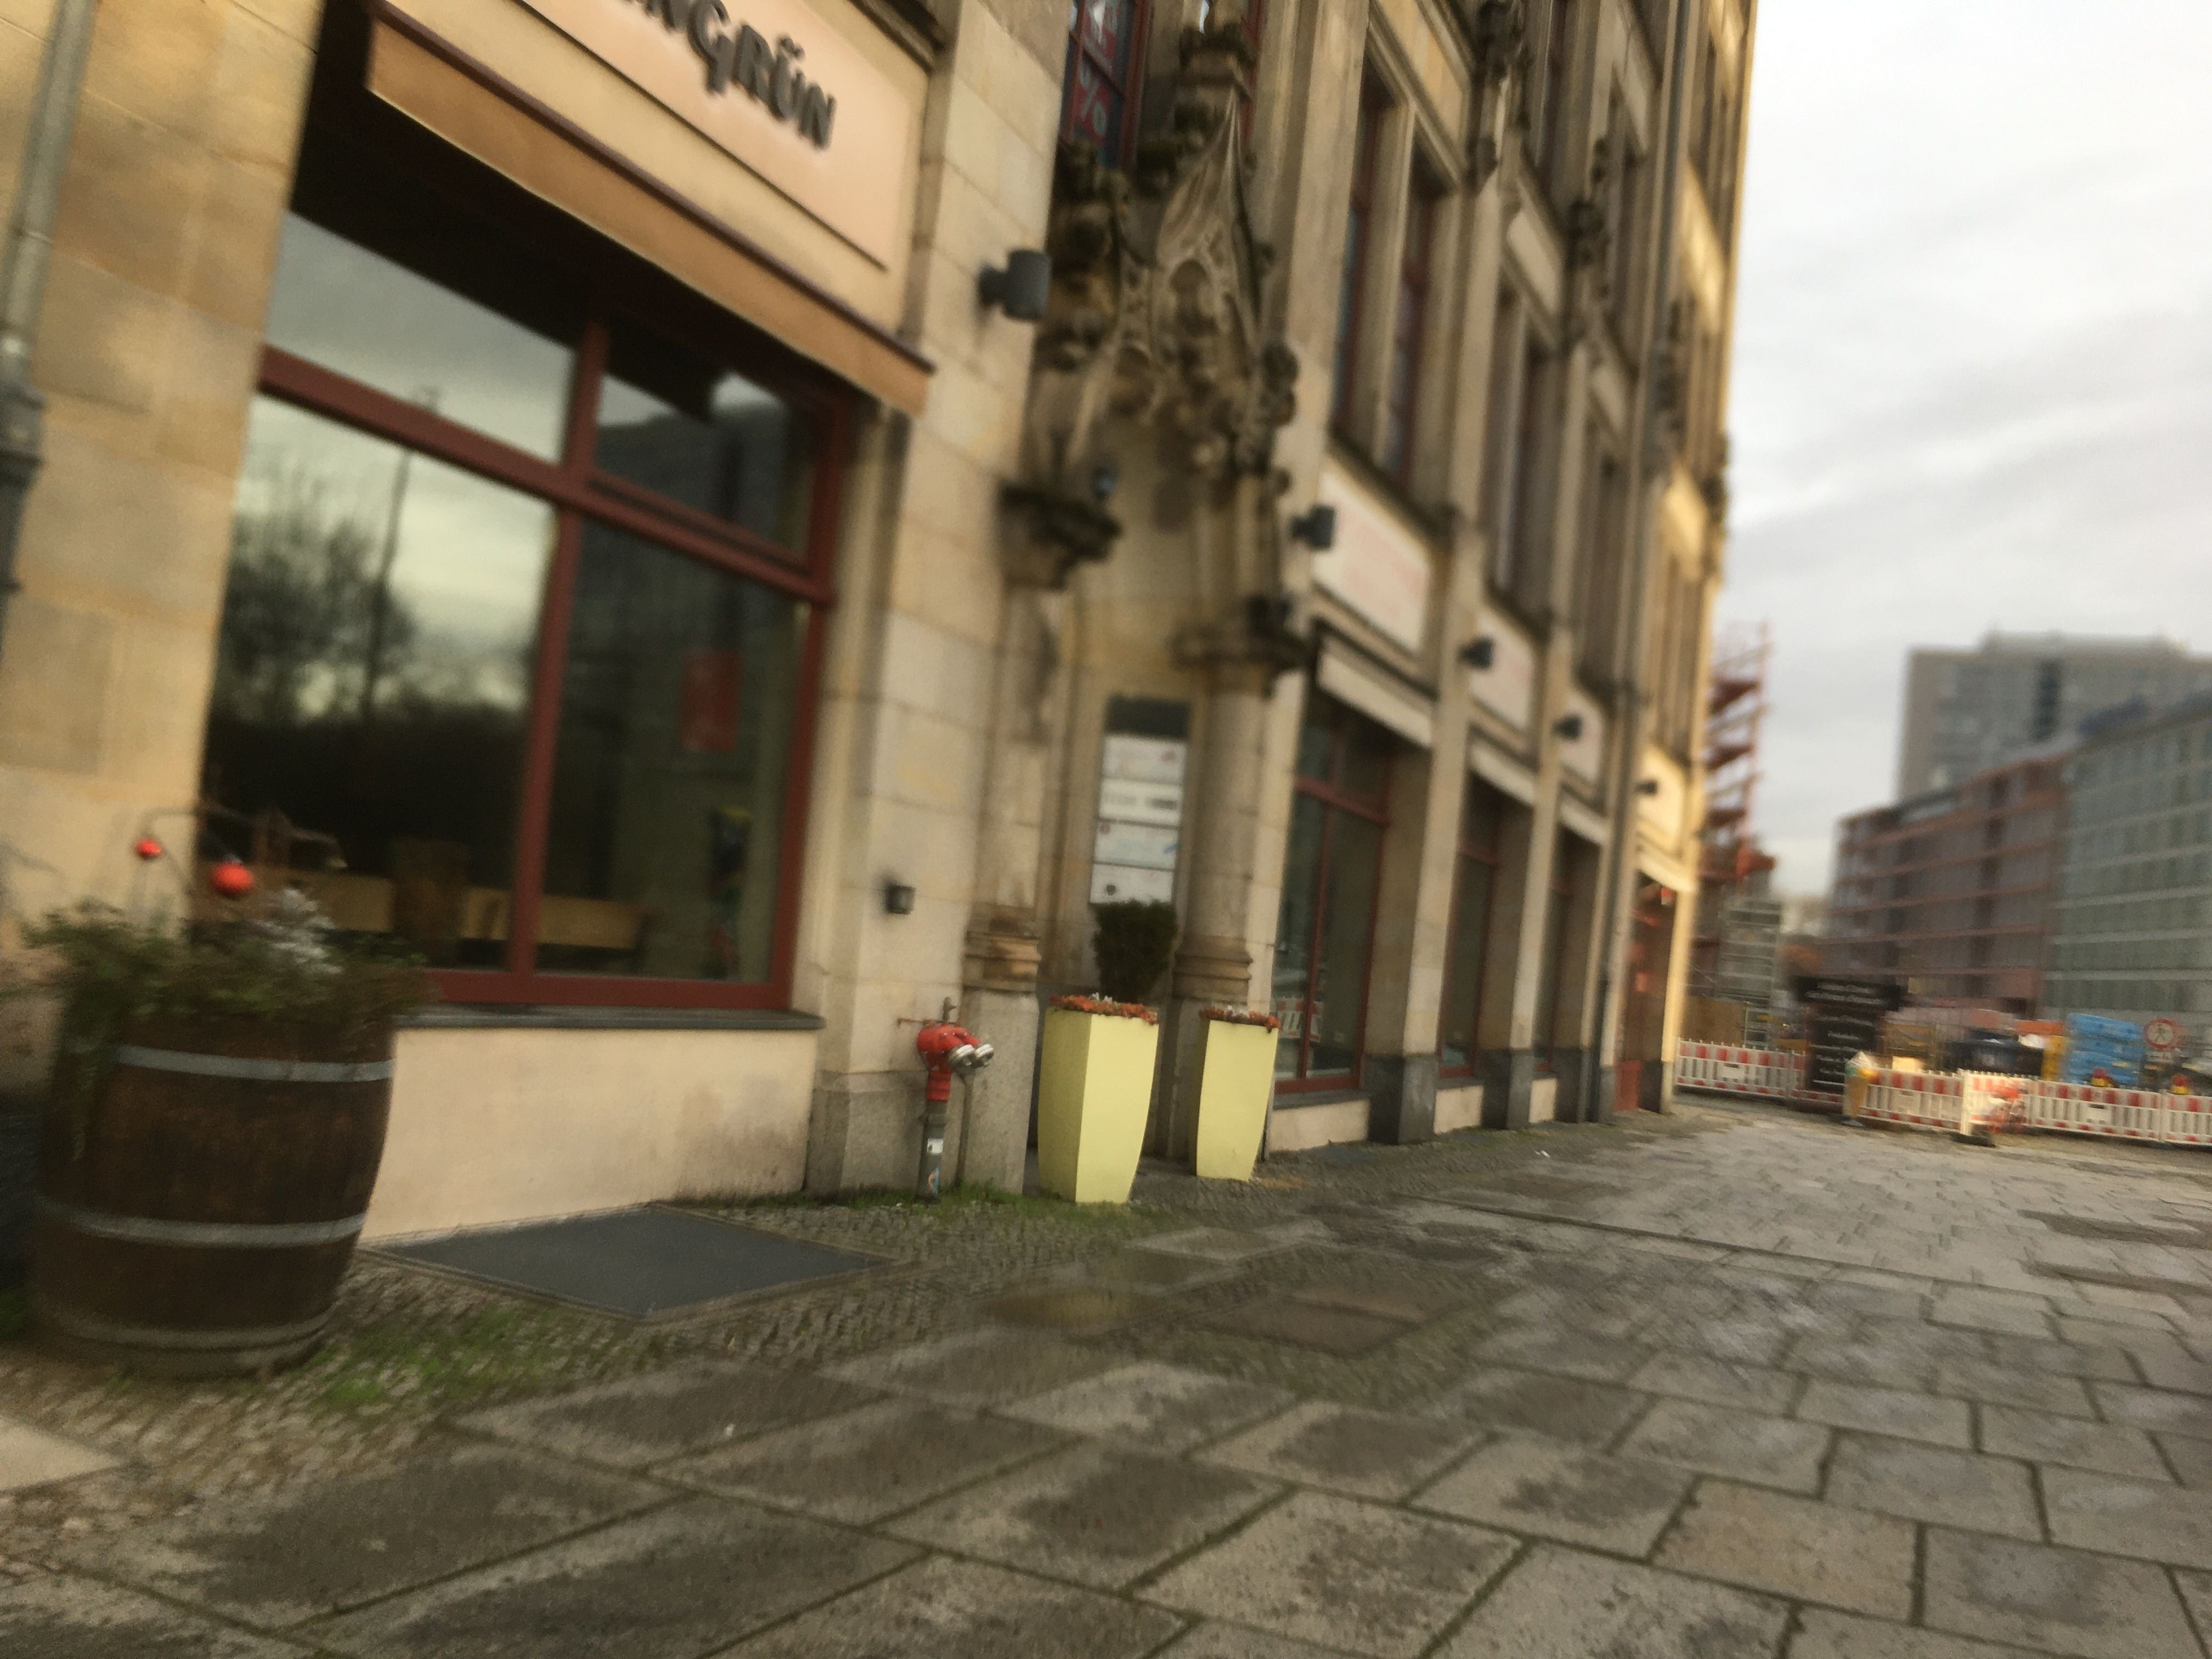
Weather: clear
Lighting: day
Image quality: slightly poor
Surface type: walking surface
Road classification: steps
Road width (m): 22
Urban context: urban centre
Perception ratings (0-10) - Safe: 5.34, Lively: 6.99, Beautiful: 3.68, Boring: 0.64, Depressing: 5.88, Wealthy: 8.55